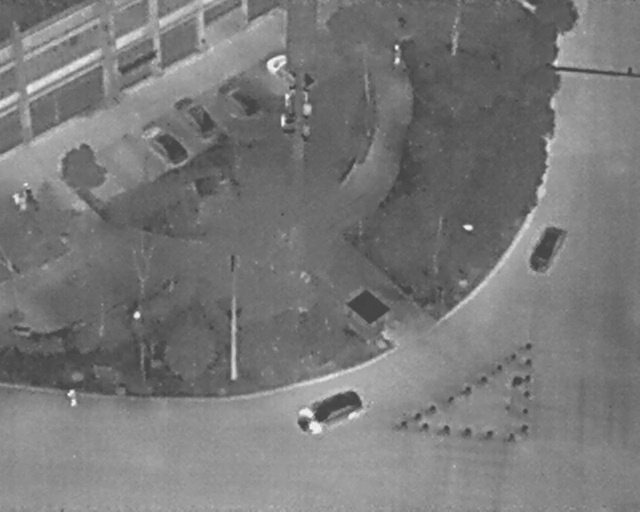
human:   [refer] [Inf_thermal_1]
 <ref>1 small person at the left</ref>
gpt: <box>[[2, 38, 4, 40, 2]]</box>

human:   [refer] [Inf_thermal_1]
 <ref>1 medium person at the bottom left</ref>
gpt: <box>[[9, 76, 12, 79, 175]]</box>

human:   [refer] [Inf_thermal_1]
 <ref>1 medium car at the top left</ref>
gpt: <box>[[23, 22, 27, 33, 49]]</box>

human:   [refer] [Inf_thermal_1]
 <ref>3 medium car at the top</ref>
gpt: <box>[[28, 17, 32, 27, 49], [35, 14, 39, 23, 49], [42, 8, 47, 19, 45]]</box>

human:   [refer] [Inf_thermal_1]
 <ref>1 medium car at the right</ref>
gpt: <box>[[83, 43, 87, 53, 113]]</box>